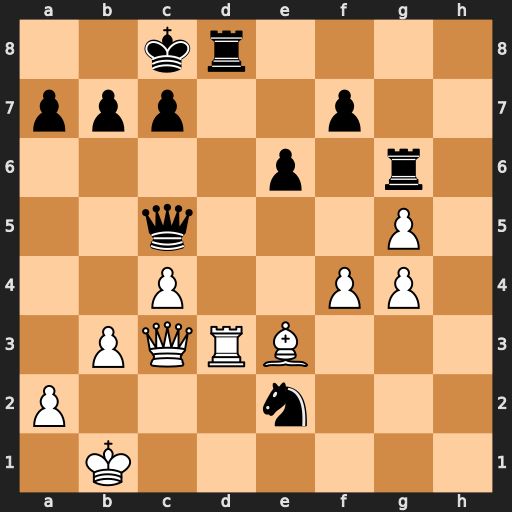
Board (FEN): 2kr4/ppp2p2/4p1r1/2q3P1/2P2PP1/1PQRB3/P3n3/1K6
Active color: w
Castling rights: -
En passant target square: -
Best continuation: Rxd8+ Kxd8 Qh8+ Kd7 Bxc5